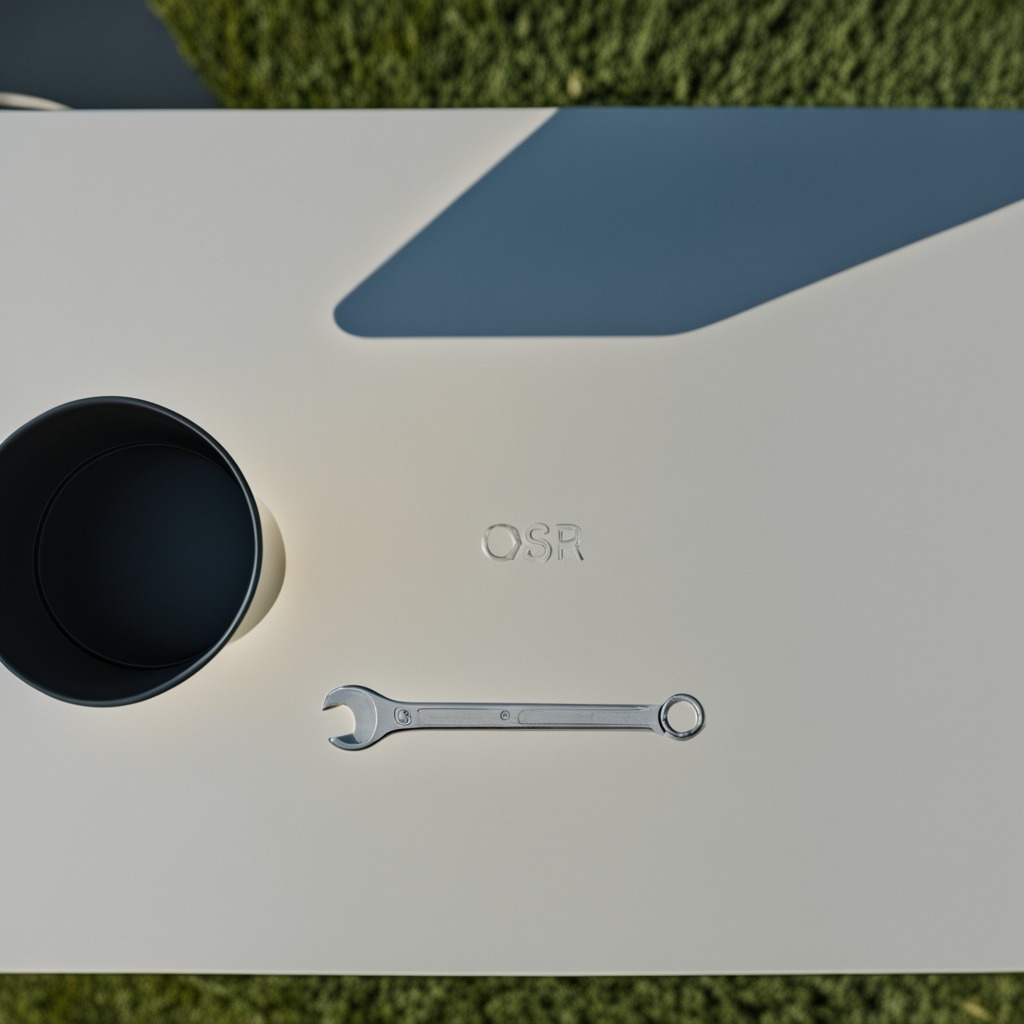
A wrench is lying on a clean utility table in a temporary outdoor tool station afternoon light present textured surface